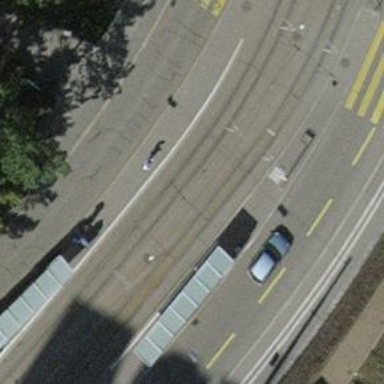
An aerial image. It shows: Tram stop with public transport connection.